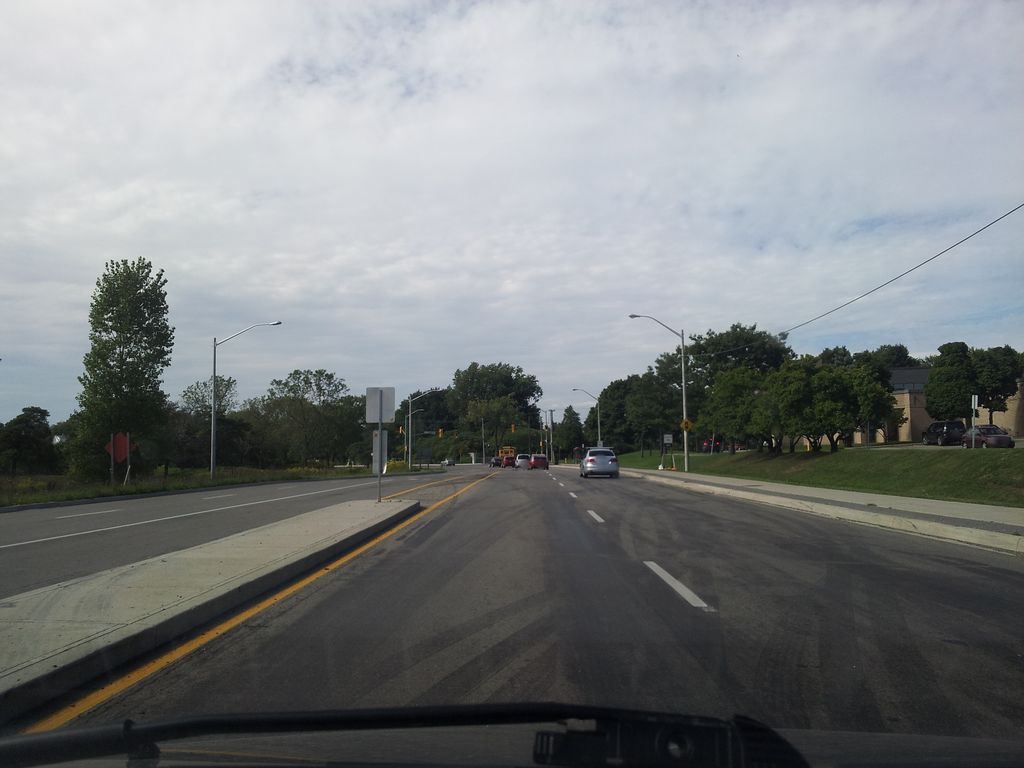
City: kitchener-waterloo